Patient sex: F
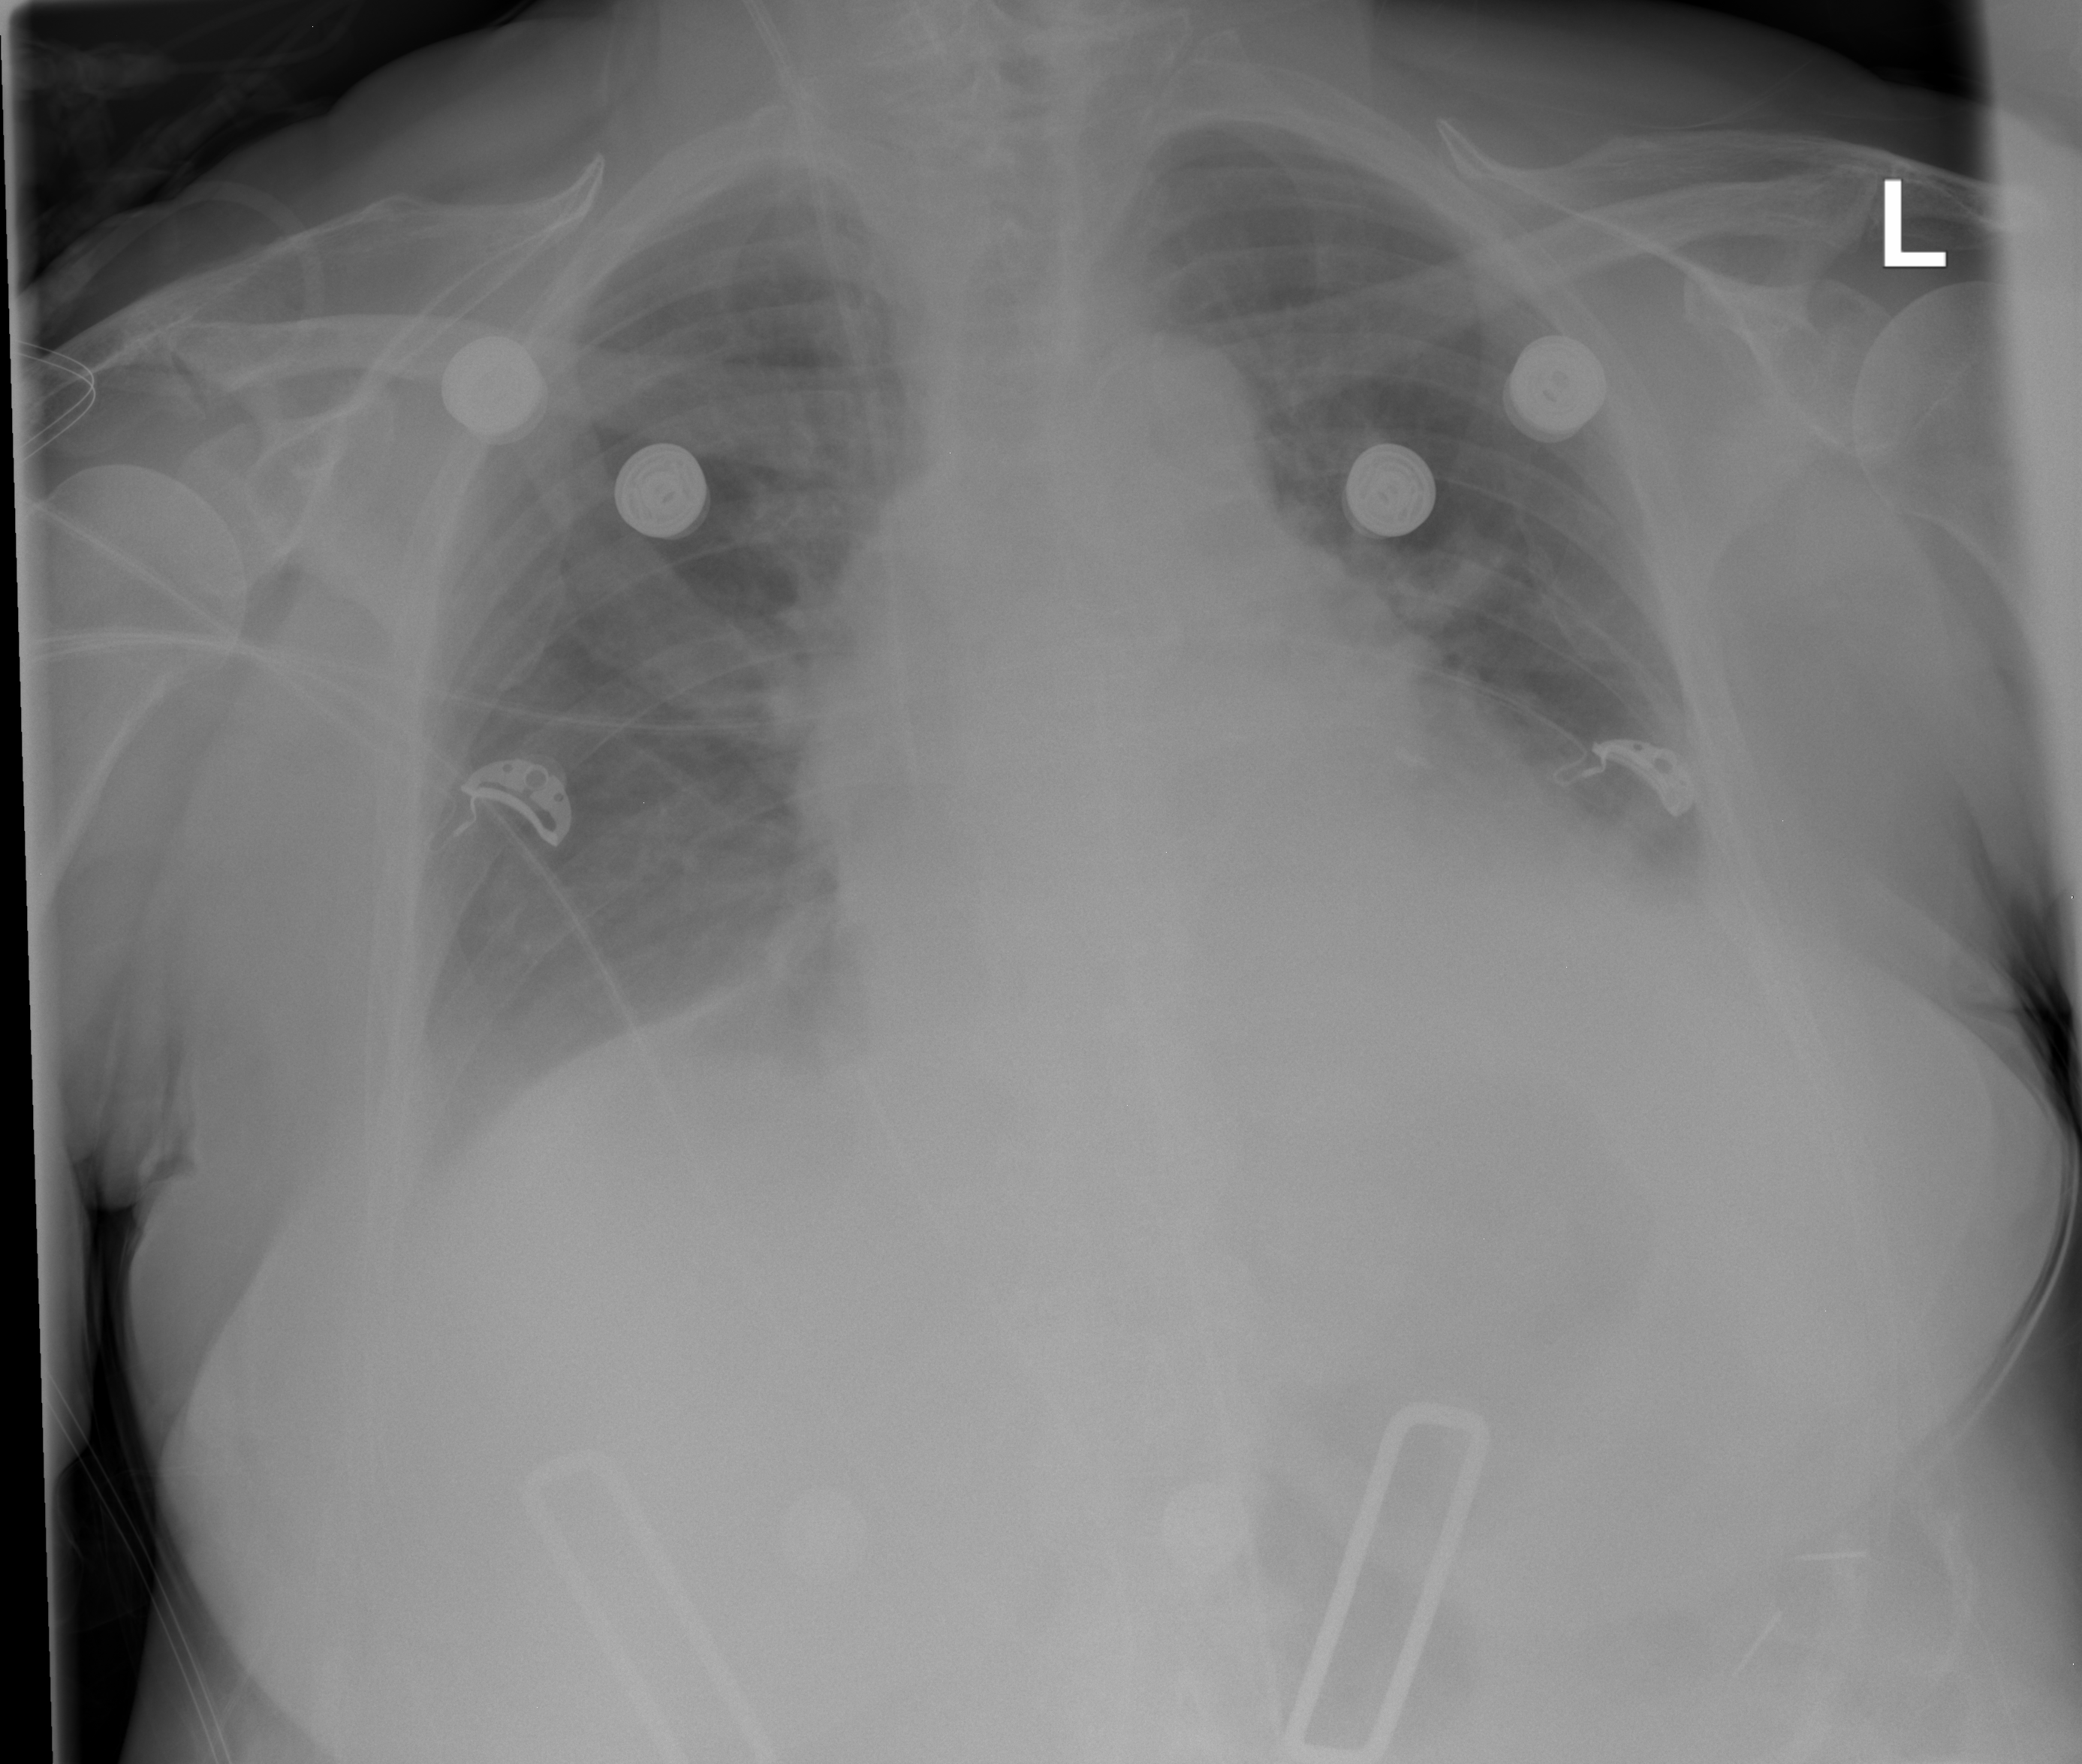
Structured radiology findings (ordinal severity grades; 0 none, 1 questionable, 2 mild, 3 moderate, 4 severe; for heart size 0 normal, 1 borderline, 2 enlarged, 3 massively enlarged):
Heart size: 0
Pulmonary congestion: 2
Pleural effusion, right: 2
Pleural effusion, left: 1
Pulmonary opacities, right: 0
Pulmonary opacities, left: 0
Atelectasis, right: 1
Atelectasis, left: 2